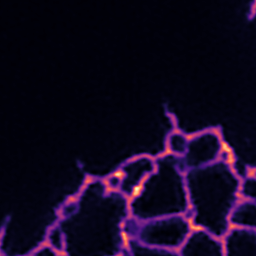
Label: Super-resolution ER image